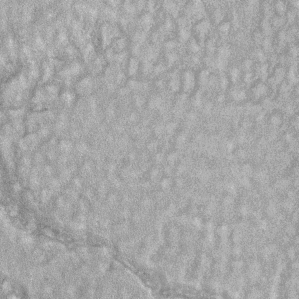
Label: frost